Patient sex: M
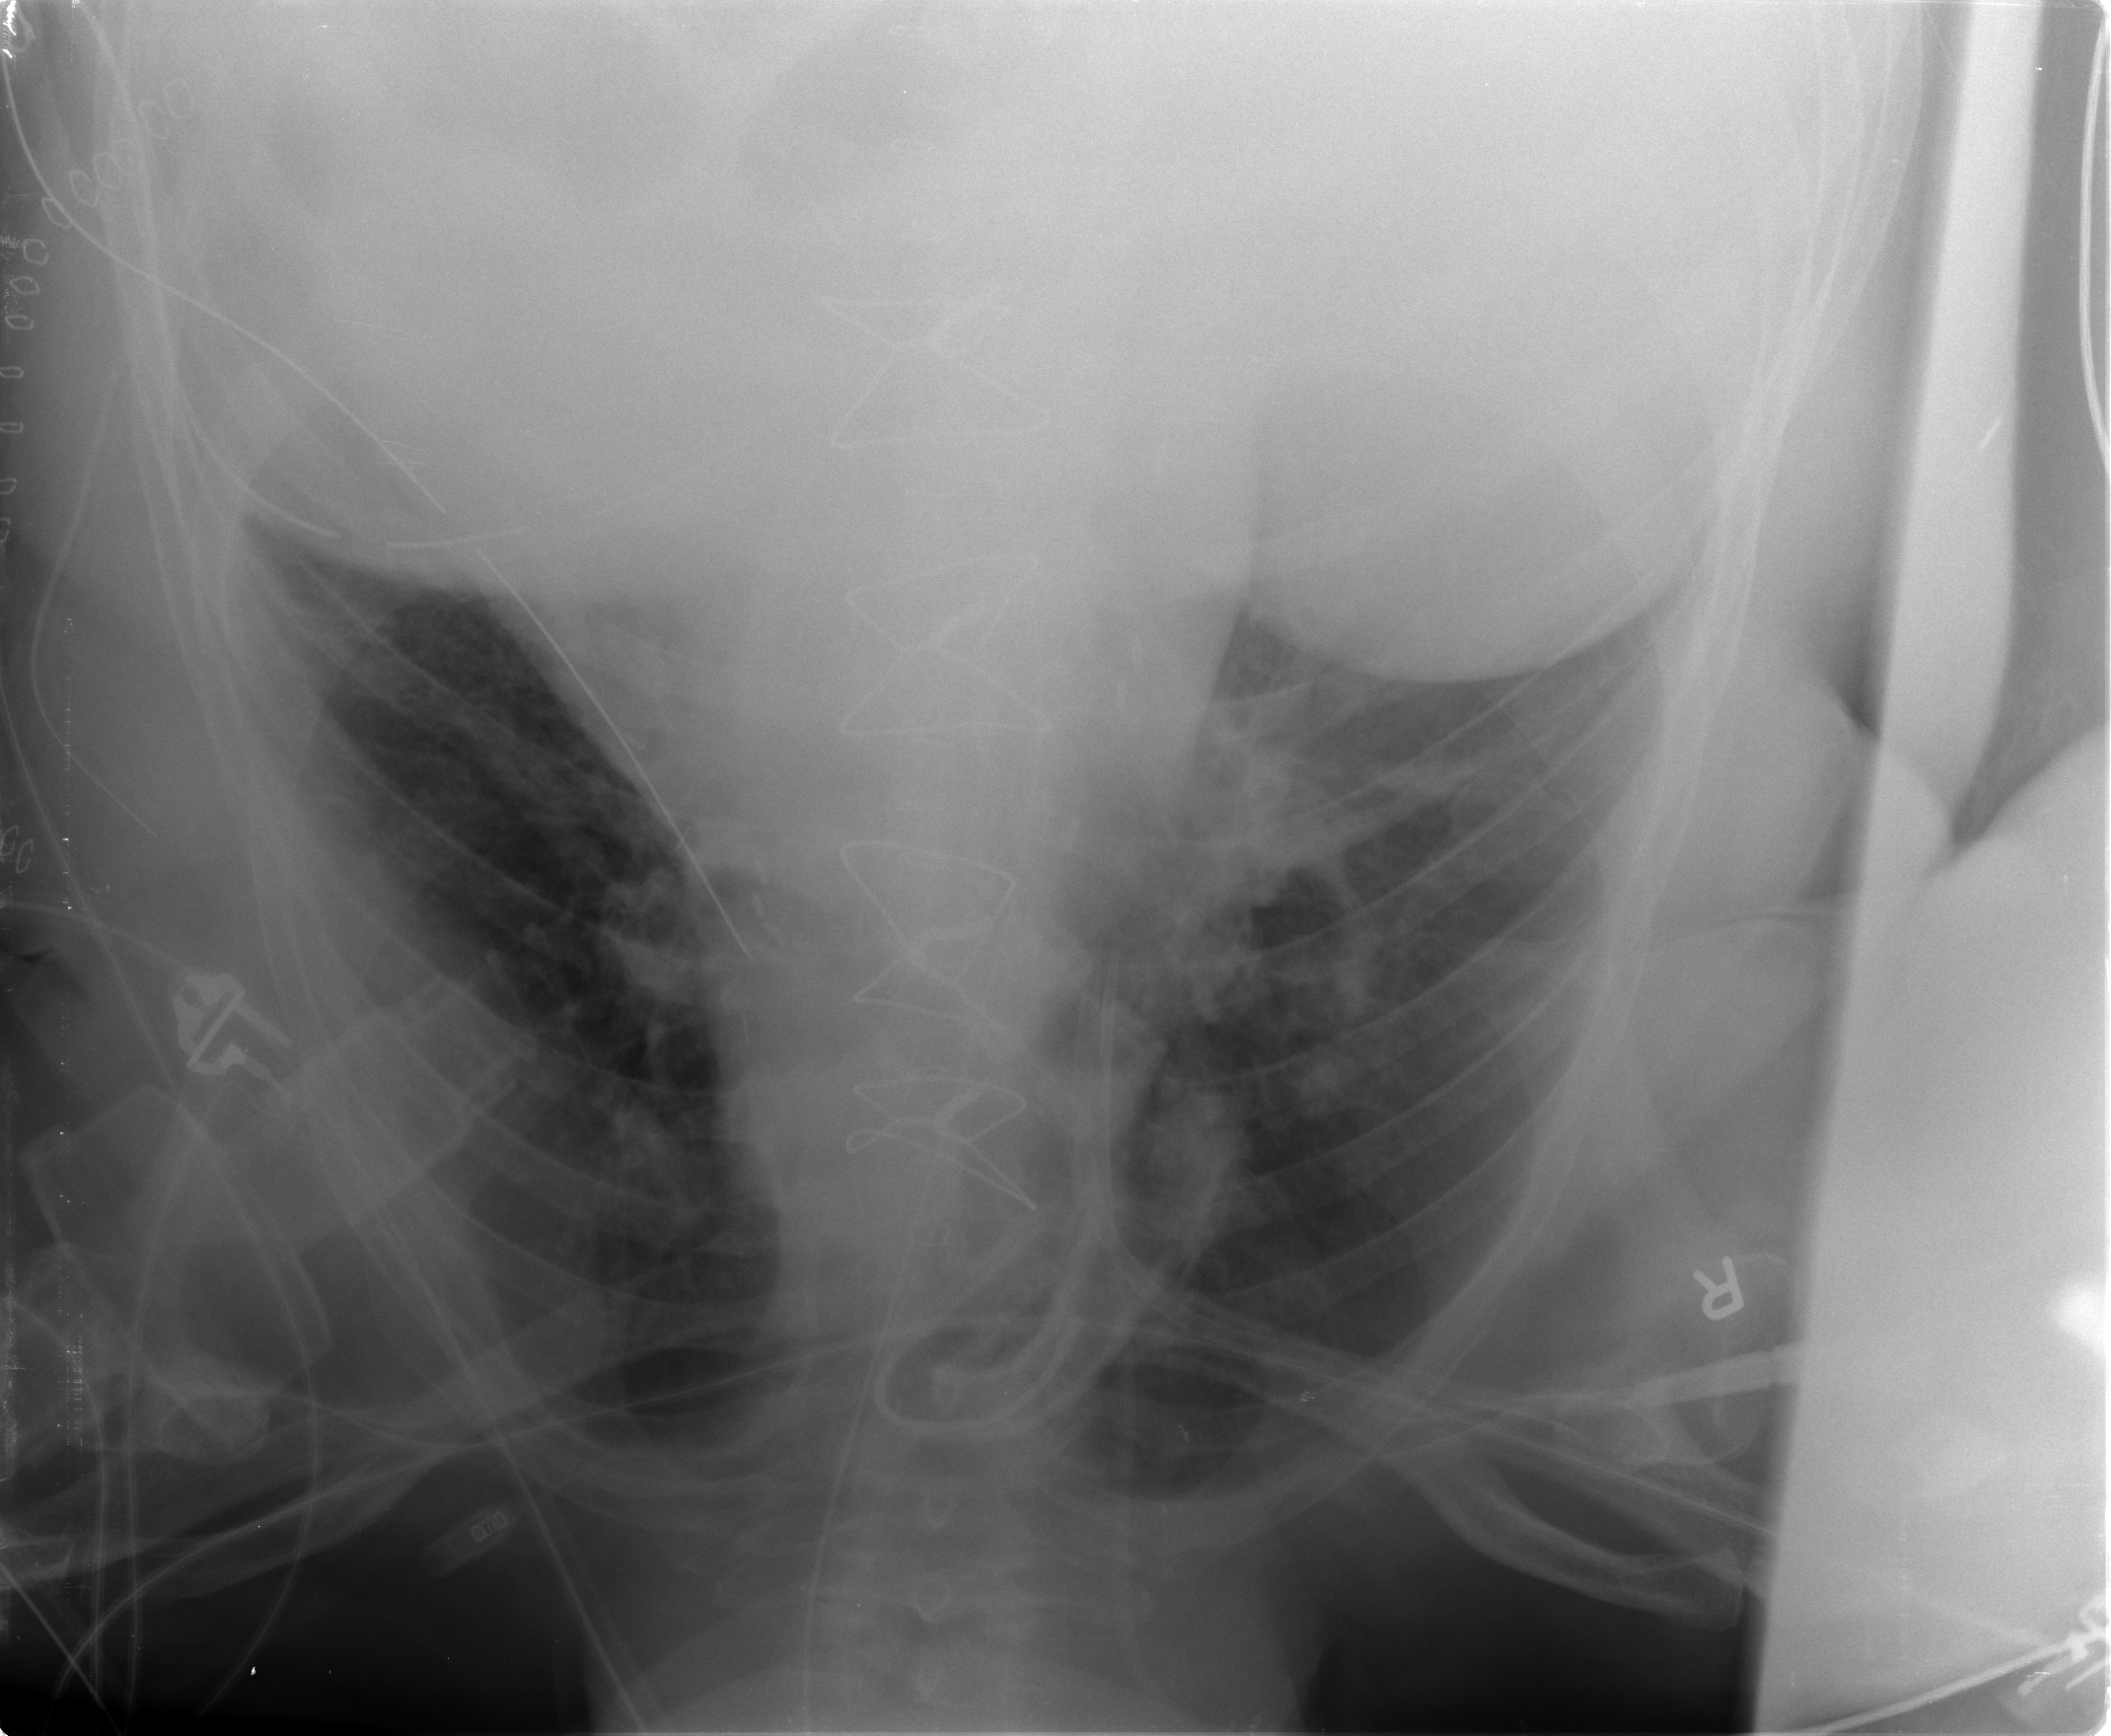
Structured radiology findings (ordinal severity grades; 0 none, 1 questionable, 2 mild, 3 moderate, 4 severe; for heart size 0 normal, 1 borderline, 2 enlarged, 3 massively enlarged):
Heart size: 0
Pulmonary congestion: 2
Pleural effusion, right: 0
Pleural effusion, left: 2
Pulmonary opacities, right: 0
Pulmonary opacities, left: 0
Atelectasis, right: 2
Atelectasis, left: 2